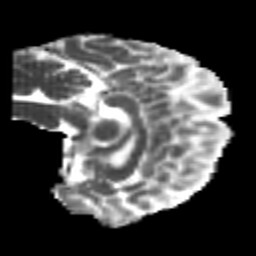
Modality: MD
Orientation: sagittal
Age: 25
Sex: female
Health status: healthy
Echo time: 0.074 s